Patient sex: F
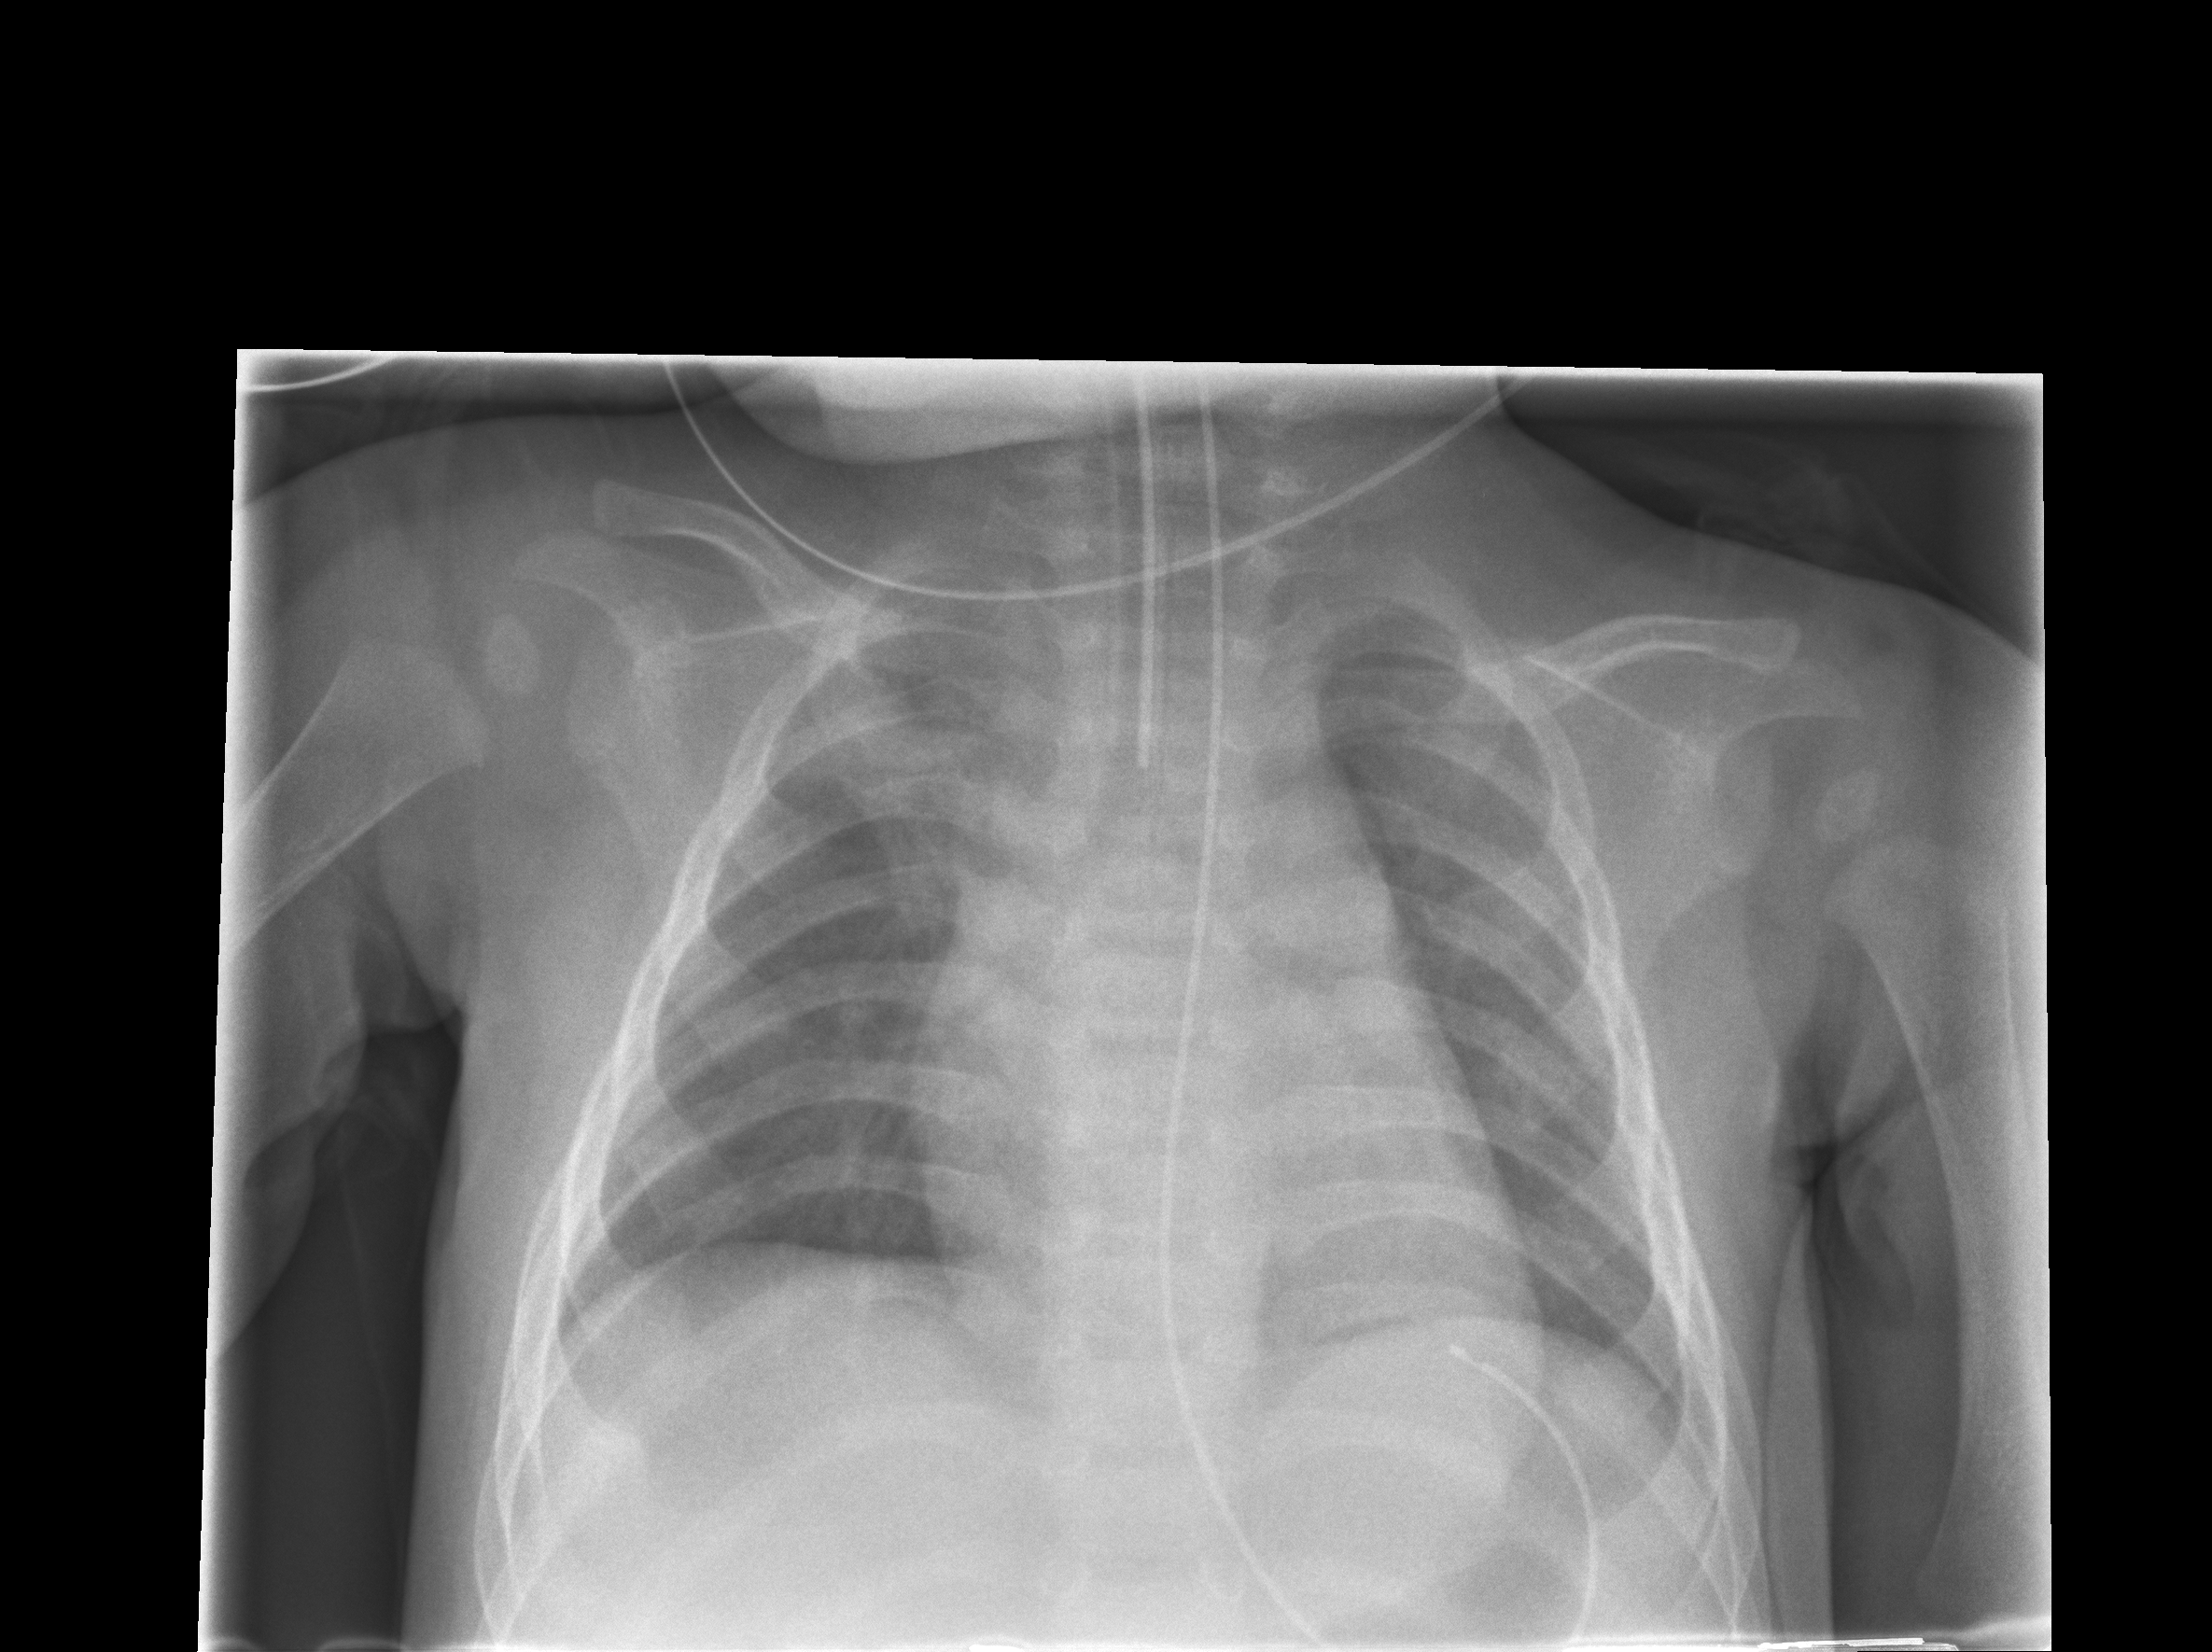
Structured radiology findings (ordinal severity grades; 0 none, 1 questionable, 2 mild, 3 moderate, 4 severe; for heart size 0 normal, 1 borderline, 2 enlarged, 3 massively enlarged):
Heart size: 0
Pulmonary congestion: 0
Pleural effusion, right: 0
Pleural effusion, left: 0
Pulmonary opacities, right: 0
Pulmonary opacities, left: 0
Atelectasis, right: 2
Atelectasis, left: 0